Question: I have an indexer method inside a class that allows me to do this:
'''
var foo = Class["bar"];
Class["bar"] = foo;
'''
Here it is:
'''
public object this[string propertyName]
{
get { return this.GetType().GetProperty(propertyName).GetValue(this, null); }
set { this.GetType().GetProperty(propertyName).SetValue(this, value, null); }
}
'''
I want to get an array of PropertyInfo[] and loop through it to get the values of the properties. But this extension method (type System.Object) is making its way in the array and I don't know how to exclude it.
I could exclude it inside my loop. But it could be problematic if my class contain an "Item" property. Any ideas?
'''
PropertyInfo[] properties = typeof(Class).GetProperties();
foreach(var prop in properties)
if(prop.name == "Item")
continue;
'''

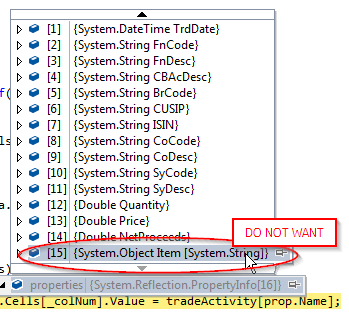
Answer: You can determine if a property is an indexer by using the <URL> method:
'''
PropertyInfo[] properties = typeof(Class).GetProperties();
foreach(var prop in properties)
if(prop.GetIndexParameters().Length > 0) // it is an indexer
continue;
'''
If the method returns a non-empty array then it is an indexer. That way you don't have to rely on the default name of 'Item' that the compiler generates unless overridden by an attribute.